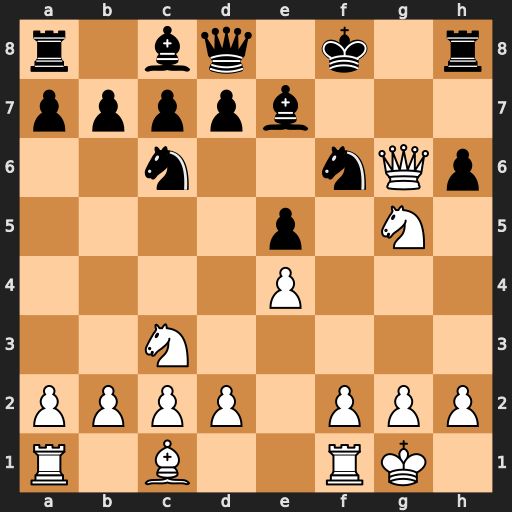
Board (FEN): r1bq1k1r/ppppb3/2n2nQp/4p1N1/4P3/2N5/PPPP1PPP/R1B2RK1
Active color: w
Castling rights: -
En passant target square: -
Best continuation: Qf7#